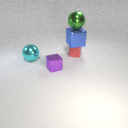
large cyan metal sphere behind small purple metal cube